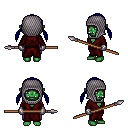
a pixel art fantasy rpg character, female body template, orc, green skin, red robe, magenta pants, blue twin-tailed hairstyle, chain hood, metal gloves, spear, four views (front, back, left, right), 2x2 character sprite sheet, small pixel art, hard edges, no anti-aliasing